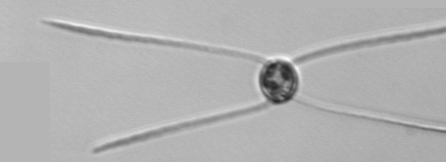
Label: Chaetoceros_danicus